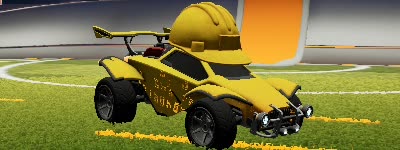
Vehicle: octane